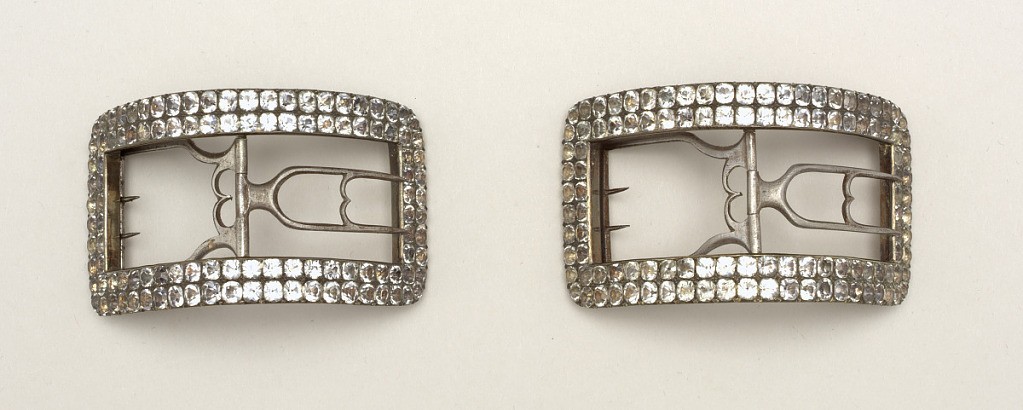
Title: Shoe Buckles
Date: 18th century
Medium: silver, glass pastes, iron
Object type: buckles
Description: Pair of rectangular shoe buckles, the simple borders with two rows of small clear glass pastes simulating faceted diamonds.